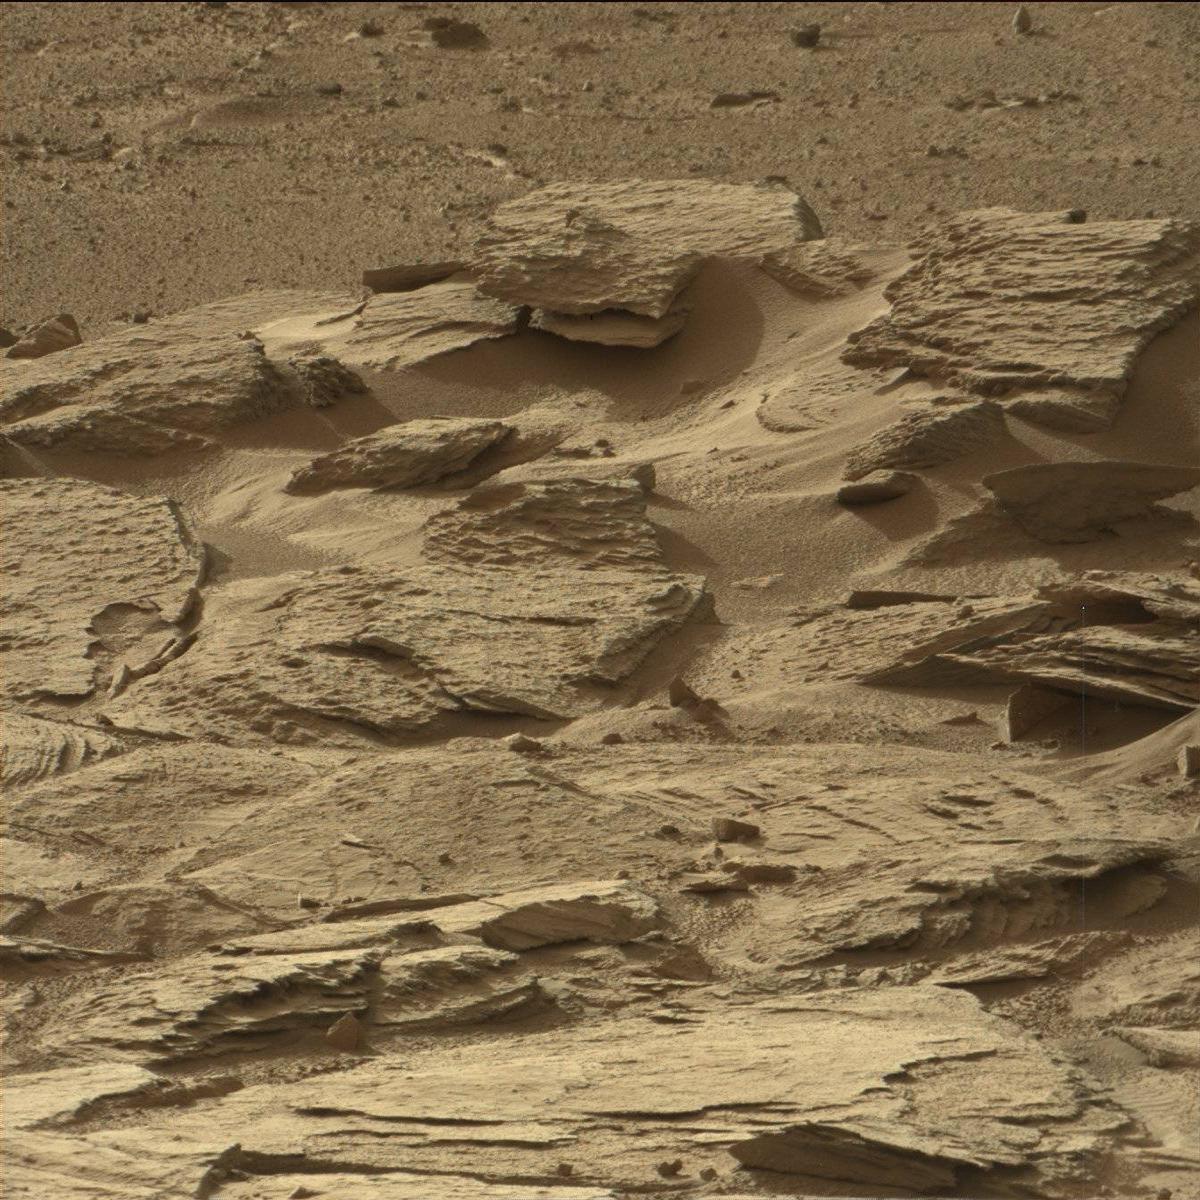
Terrain classes present: Bedrock, Sand / Soil